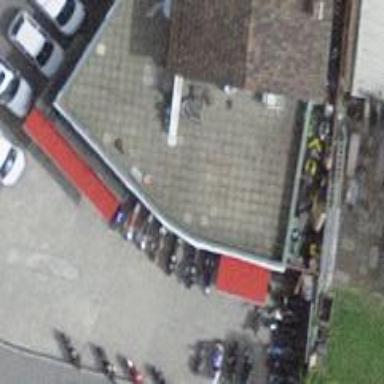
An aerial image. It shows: Motorcycle shop.